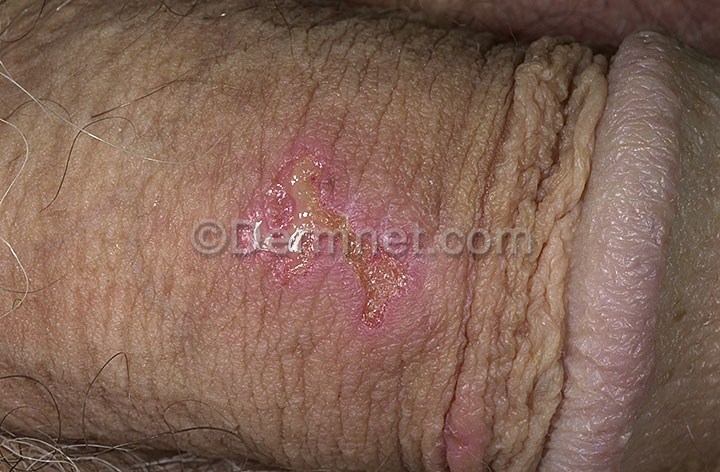
Disease: Herpes HPV and other STDs Photos